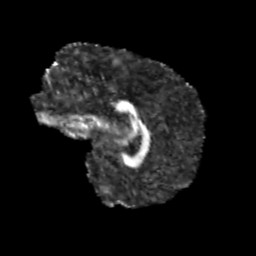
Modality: FA
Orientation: sagittal
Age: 12
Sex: male
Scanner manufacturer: siemens
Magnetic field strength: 3 T
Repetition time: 3.8 s
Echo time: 0.07 s